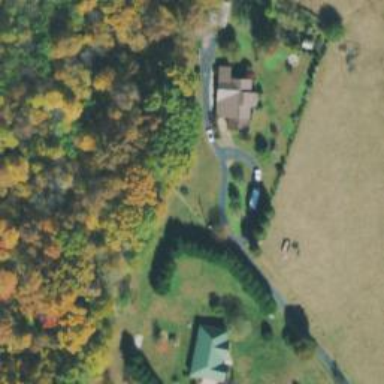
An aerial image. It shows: Driveway.